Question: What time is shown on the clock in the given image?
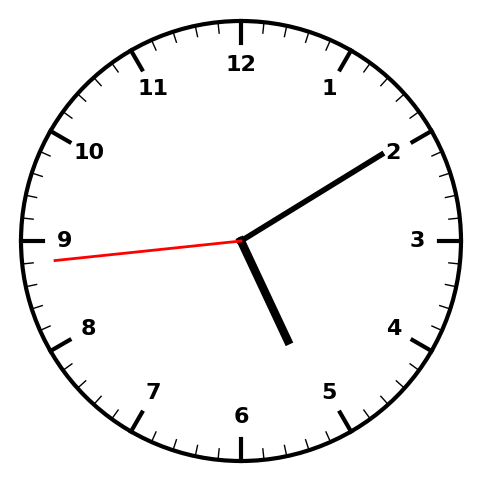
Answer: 05:09:44